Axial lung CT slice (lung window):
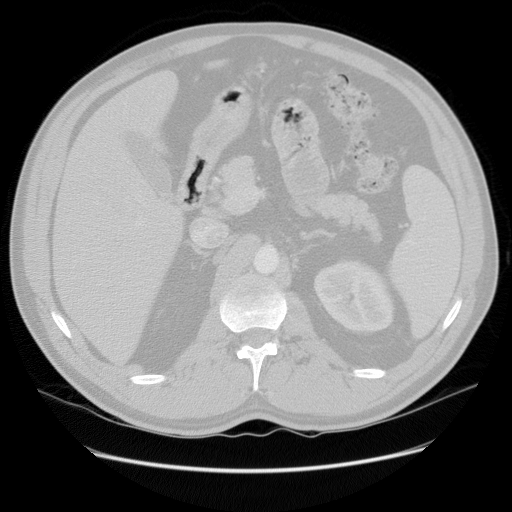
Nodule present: no